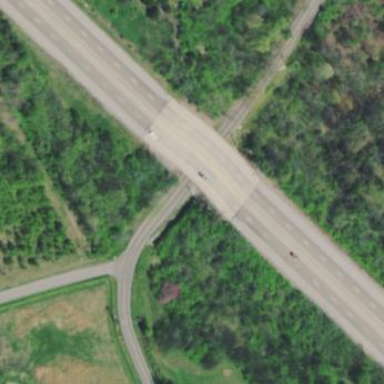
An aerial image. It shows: Man-made bridge that serves as overpass.